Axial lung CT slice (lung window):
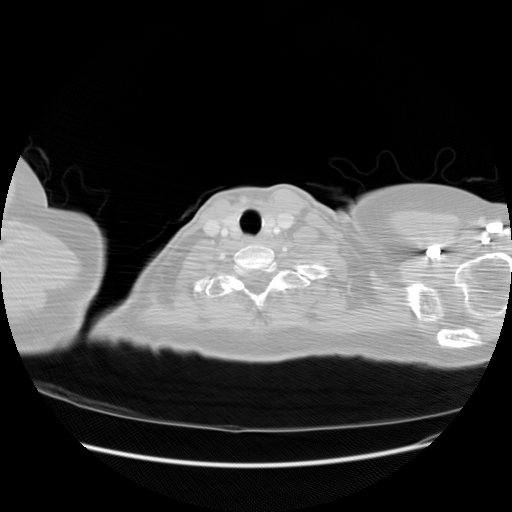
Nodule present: no